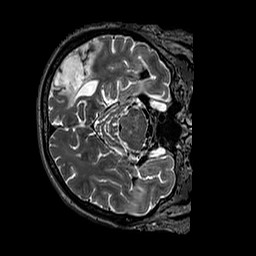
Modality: T2w
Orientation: axial
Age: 72
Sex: male
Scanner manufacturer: siemens
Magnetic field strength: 3 T
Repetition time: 3.2 s
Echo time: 0.567 s